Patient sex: F
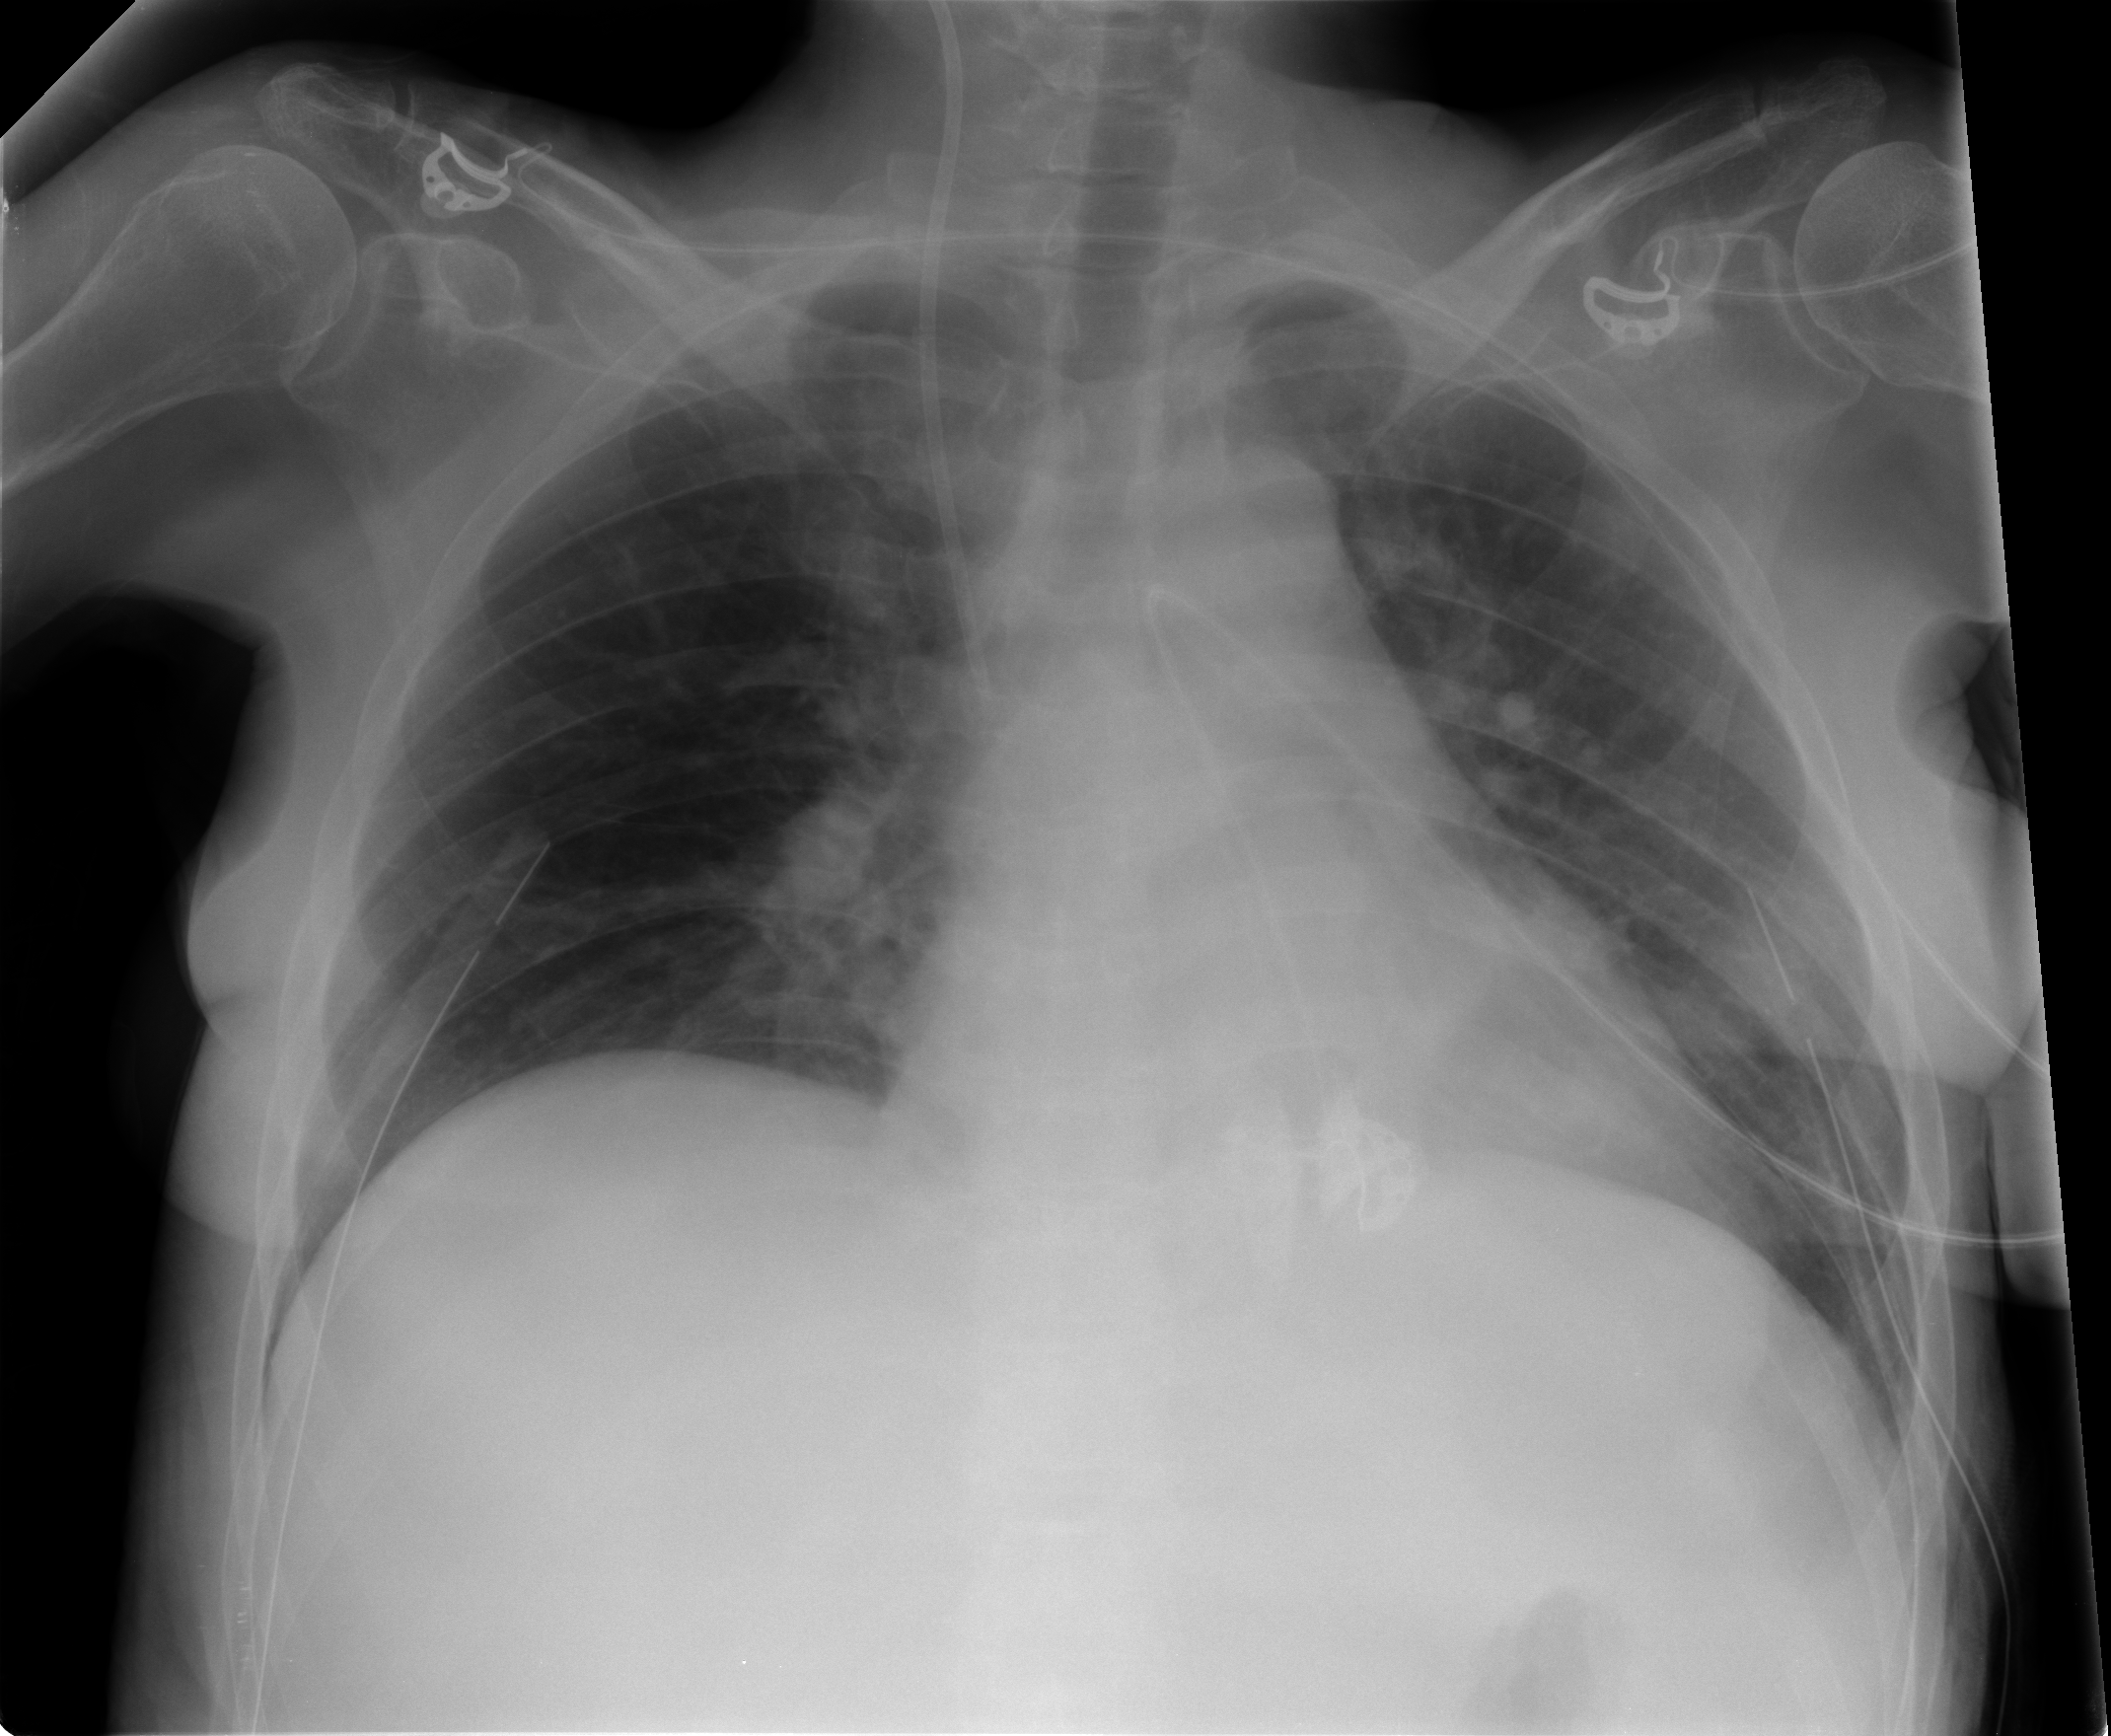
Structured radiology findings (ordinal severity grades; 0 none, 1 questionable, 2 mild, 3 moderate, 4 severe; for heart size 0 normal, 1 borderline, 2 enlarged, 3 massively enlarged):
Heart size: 0
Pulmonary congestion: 2
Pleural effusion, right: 0
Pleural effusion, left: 2
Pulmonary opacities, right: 0
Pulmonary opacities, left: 0
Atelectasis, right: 0
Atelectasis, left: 0